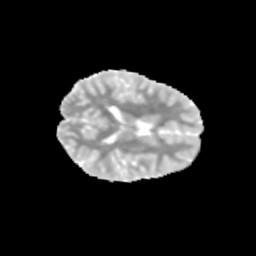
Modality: MD
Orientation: axial
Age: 10
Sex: female
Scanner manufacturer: siemens
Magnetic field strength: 3 T
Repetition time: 3.8 s
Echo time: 0.07 s